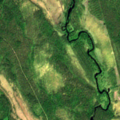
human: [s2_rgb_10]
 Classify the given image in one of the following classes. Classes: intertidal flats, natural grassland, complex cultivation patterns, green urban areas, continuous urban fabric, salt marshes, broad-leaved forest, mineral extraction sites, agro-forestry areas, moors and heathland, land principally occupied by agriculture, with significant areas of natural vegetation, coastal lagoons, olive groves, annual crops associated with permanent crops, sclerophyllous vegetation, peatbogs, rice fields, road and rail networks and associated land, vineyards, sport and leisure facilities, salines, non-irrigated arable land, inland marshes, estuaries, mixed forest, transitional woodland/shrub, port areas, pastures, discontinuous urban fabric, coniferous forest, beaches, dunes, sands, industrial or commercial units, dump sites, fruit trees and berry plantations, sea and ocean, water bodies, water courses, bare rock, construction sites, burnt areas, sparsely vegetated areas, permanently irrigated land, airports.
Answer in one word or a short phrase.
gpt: coniferous forest, transitional woodland/shrub